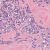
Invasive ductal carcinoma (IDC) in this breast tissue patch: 1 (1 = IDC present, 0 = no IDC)